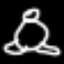
Label: frog